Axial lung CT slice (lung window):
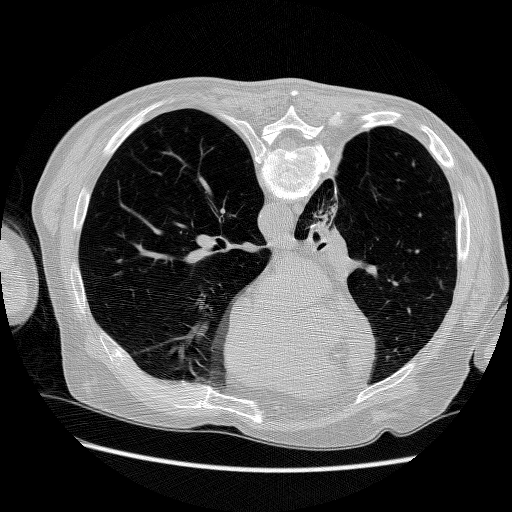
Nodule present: no